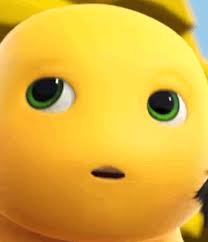
Label: nailong